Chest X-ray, AP view. Patient: 68 years old, sex F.
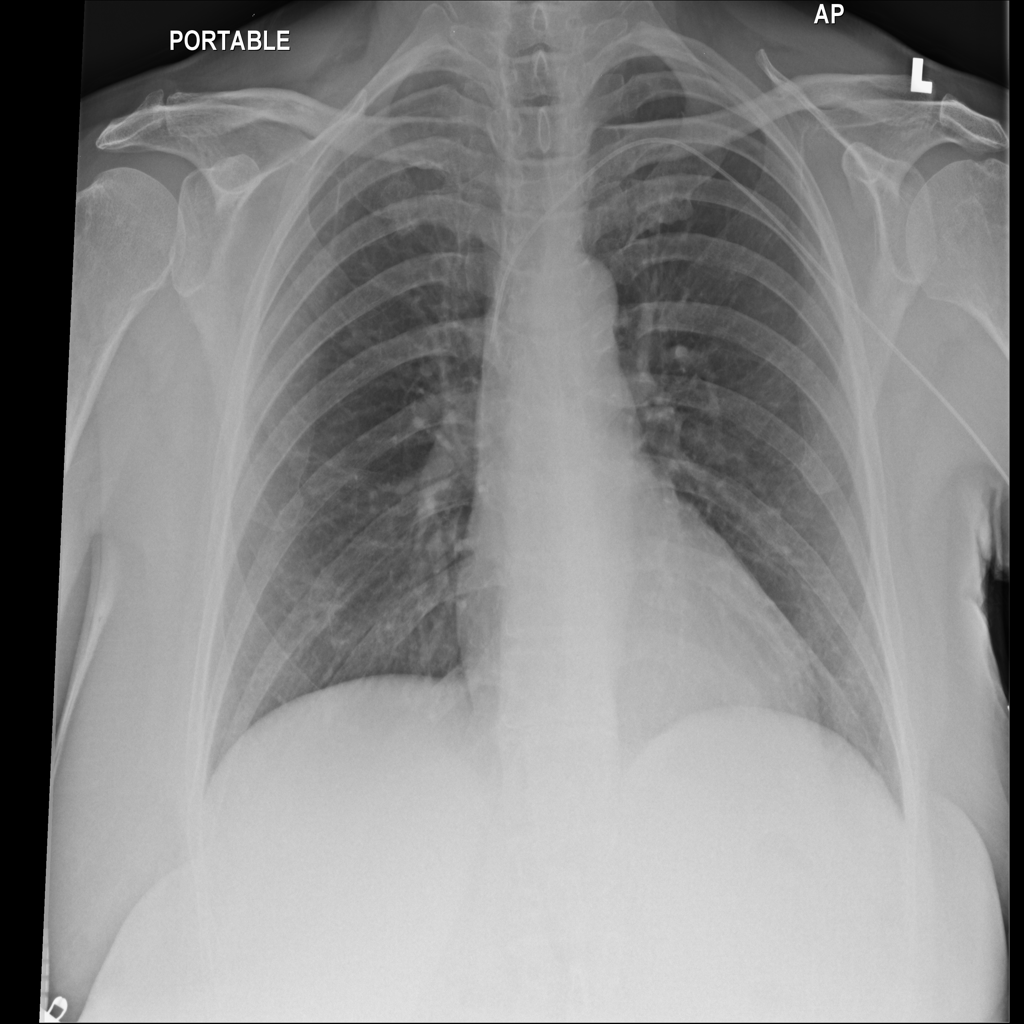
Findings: No Finding